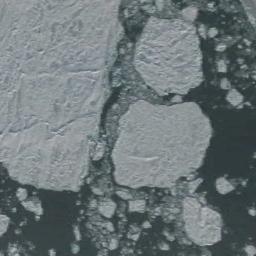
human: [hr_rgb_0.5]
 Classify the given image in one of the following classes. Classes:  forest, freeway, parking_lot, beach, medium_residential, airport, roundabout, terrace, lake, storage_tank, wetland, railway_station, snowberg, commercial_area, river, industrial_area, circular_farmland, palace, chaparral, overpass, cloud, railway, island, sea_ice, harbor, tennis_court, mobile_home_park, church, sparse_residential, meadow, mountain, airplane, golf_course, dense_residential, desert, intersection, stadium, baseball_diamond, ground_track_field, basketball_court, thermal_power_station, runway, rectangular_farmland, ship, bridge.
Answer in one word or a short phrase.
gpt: sea_ice